Aerial crown-view tile of a tropical tree (Barro Colorado Island, Panama), acquired 20241014:
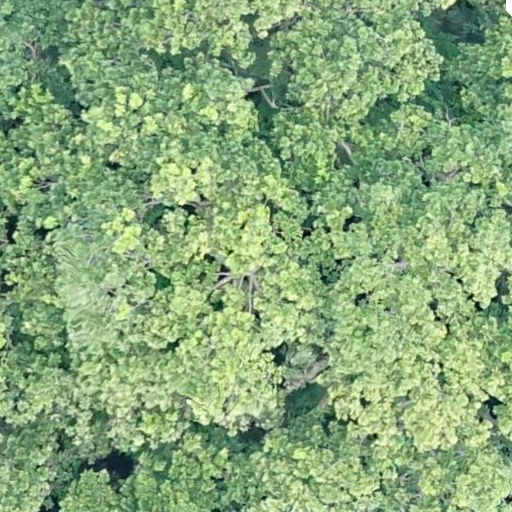
Species: Anacardium excelsum
GBIF accepted scientific name: Anacardium excelsum
Crown area: 967.114 m²